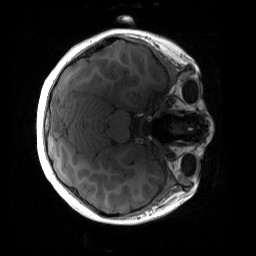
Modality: T1w
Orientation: axial
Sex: female
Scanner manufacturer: siemens
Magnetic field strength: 3 T
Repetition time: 1.9 s
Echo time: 0.00243 s